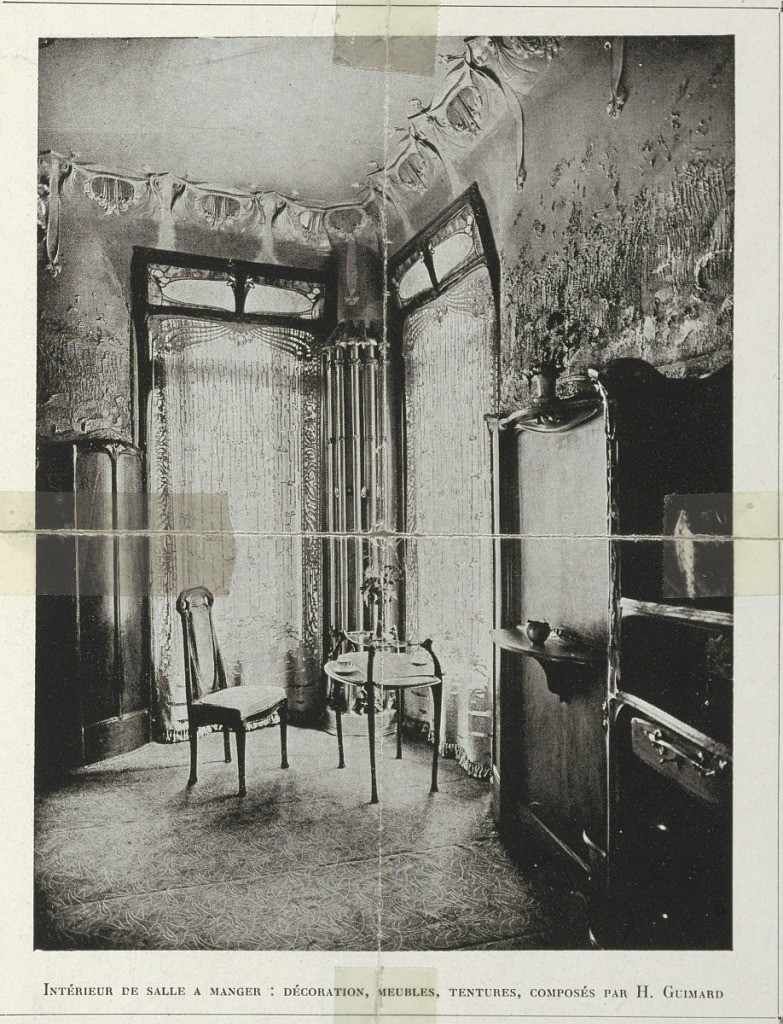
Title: Dining Room Interior Designed by Hector Guimard
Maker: Hector Guimard, French, 1867–1942
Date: early 20th century
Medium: Photographic print on paper
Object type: Photograph
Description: A photograph of a dining room designed by Guimard. There are two chairs in front of two large windows, as well as a side board for serving food.